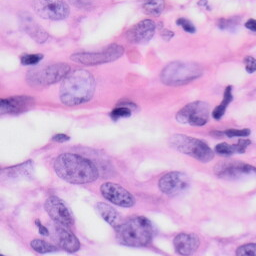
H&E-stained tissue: Skin